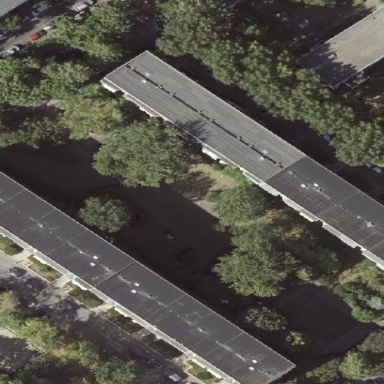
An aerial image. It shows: Flat-roofed apartment building.